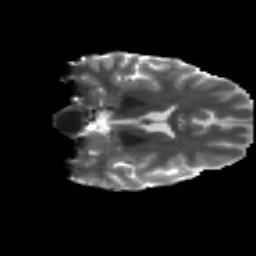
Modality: T2w
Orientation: coronal
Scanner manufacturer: siemens
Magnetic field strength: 3 T
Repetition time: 4.16 s
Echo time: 0.0806 s